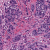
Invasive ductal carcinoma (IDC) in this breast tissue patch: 1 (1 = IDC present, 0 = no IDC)